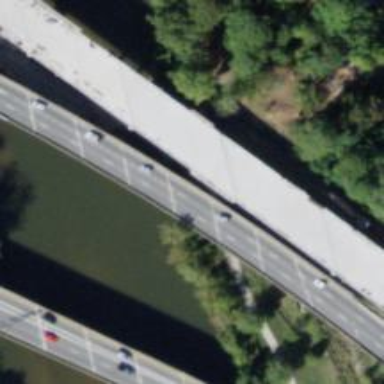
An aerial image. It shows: There is bridge in the image.